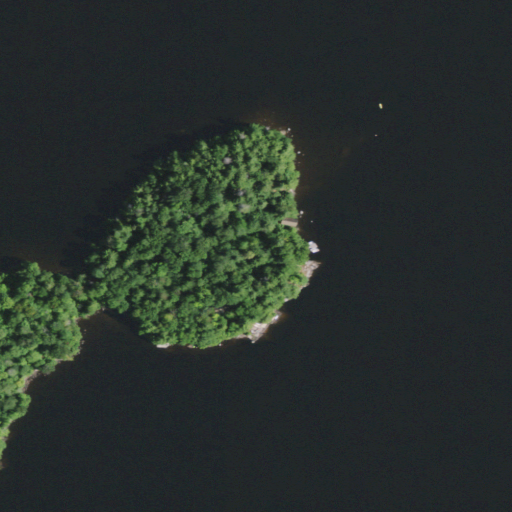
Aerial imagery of cape in New York named Flat Rock containing open water, deciduous forest, mixed forest, open development, and grassland